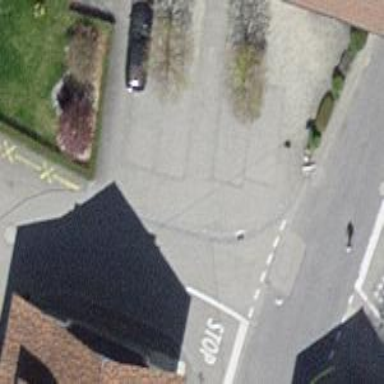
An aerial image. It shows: Square.